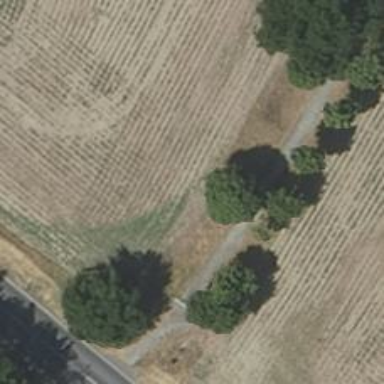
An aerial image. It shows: Path.